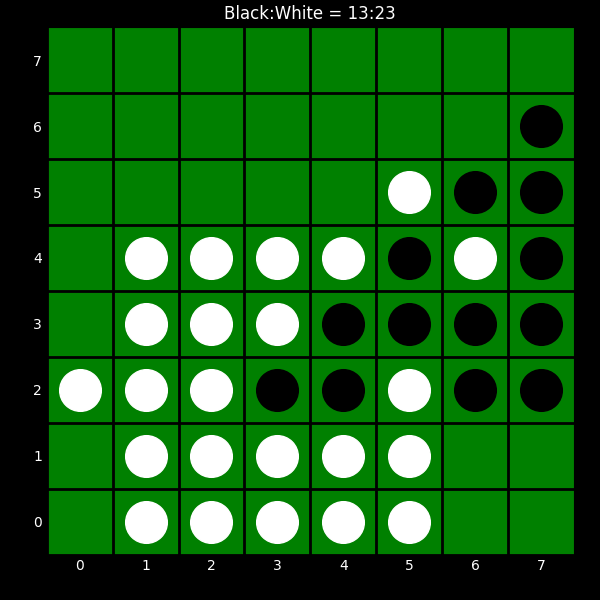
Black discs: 13
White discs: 23